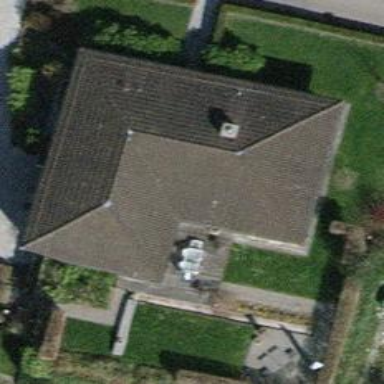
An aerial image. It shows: Detached building.